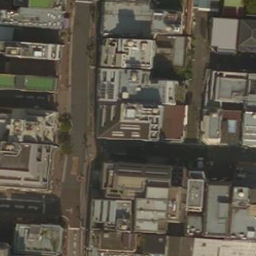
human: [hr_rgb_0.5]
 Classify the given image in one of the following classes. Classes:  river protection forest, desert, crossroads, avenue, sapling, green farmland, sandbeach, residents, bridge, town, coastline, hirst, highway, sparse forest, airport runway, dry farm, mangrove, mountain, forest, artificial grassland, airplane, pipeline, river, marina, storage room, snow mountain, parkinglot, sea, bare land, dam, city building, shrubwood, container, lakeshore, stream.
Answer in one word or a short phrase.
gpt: city building